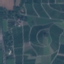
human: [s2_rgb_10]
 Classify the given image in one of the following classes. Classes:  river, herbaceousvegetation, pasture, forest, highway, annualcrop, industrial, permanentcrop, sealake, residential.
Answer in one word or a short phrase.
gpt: PermanentCrop